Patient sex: M
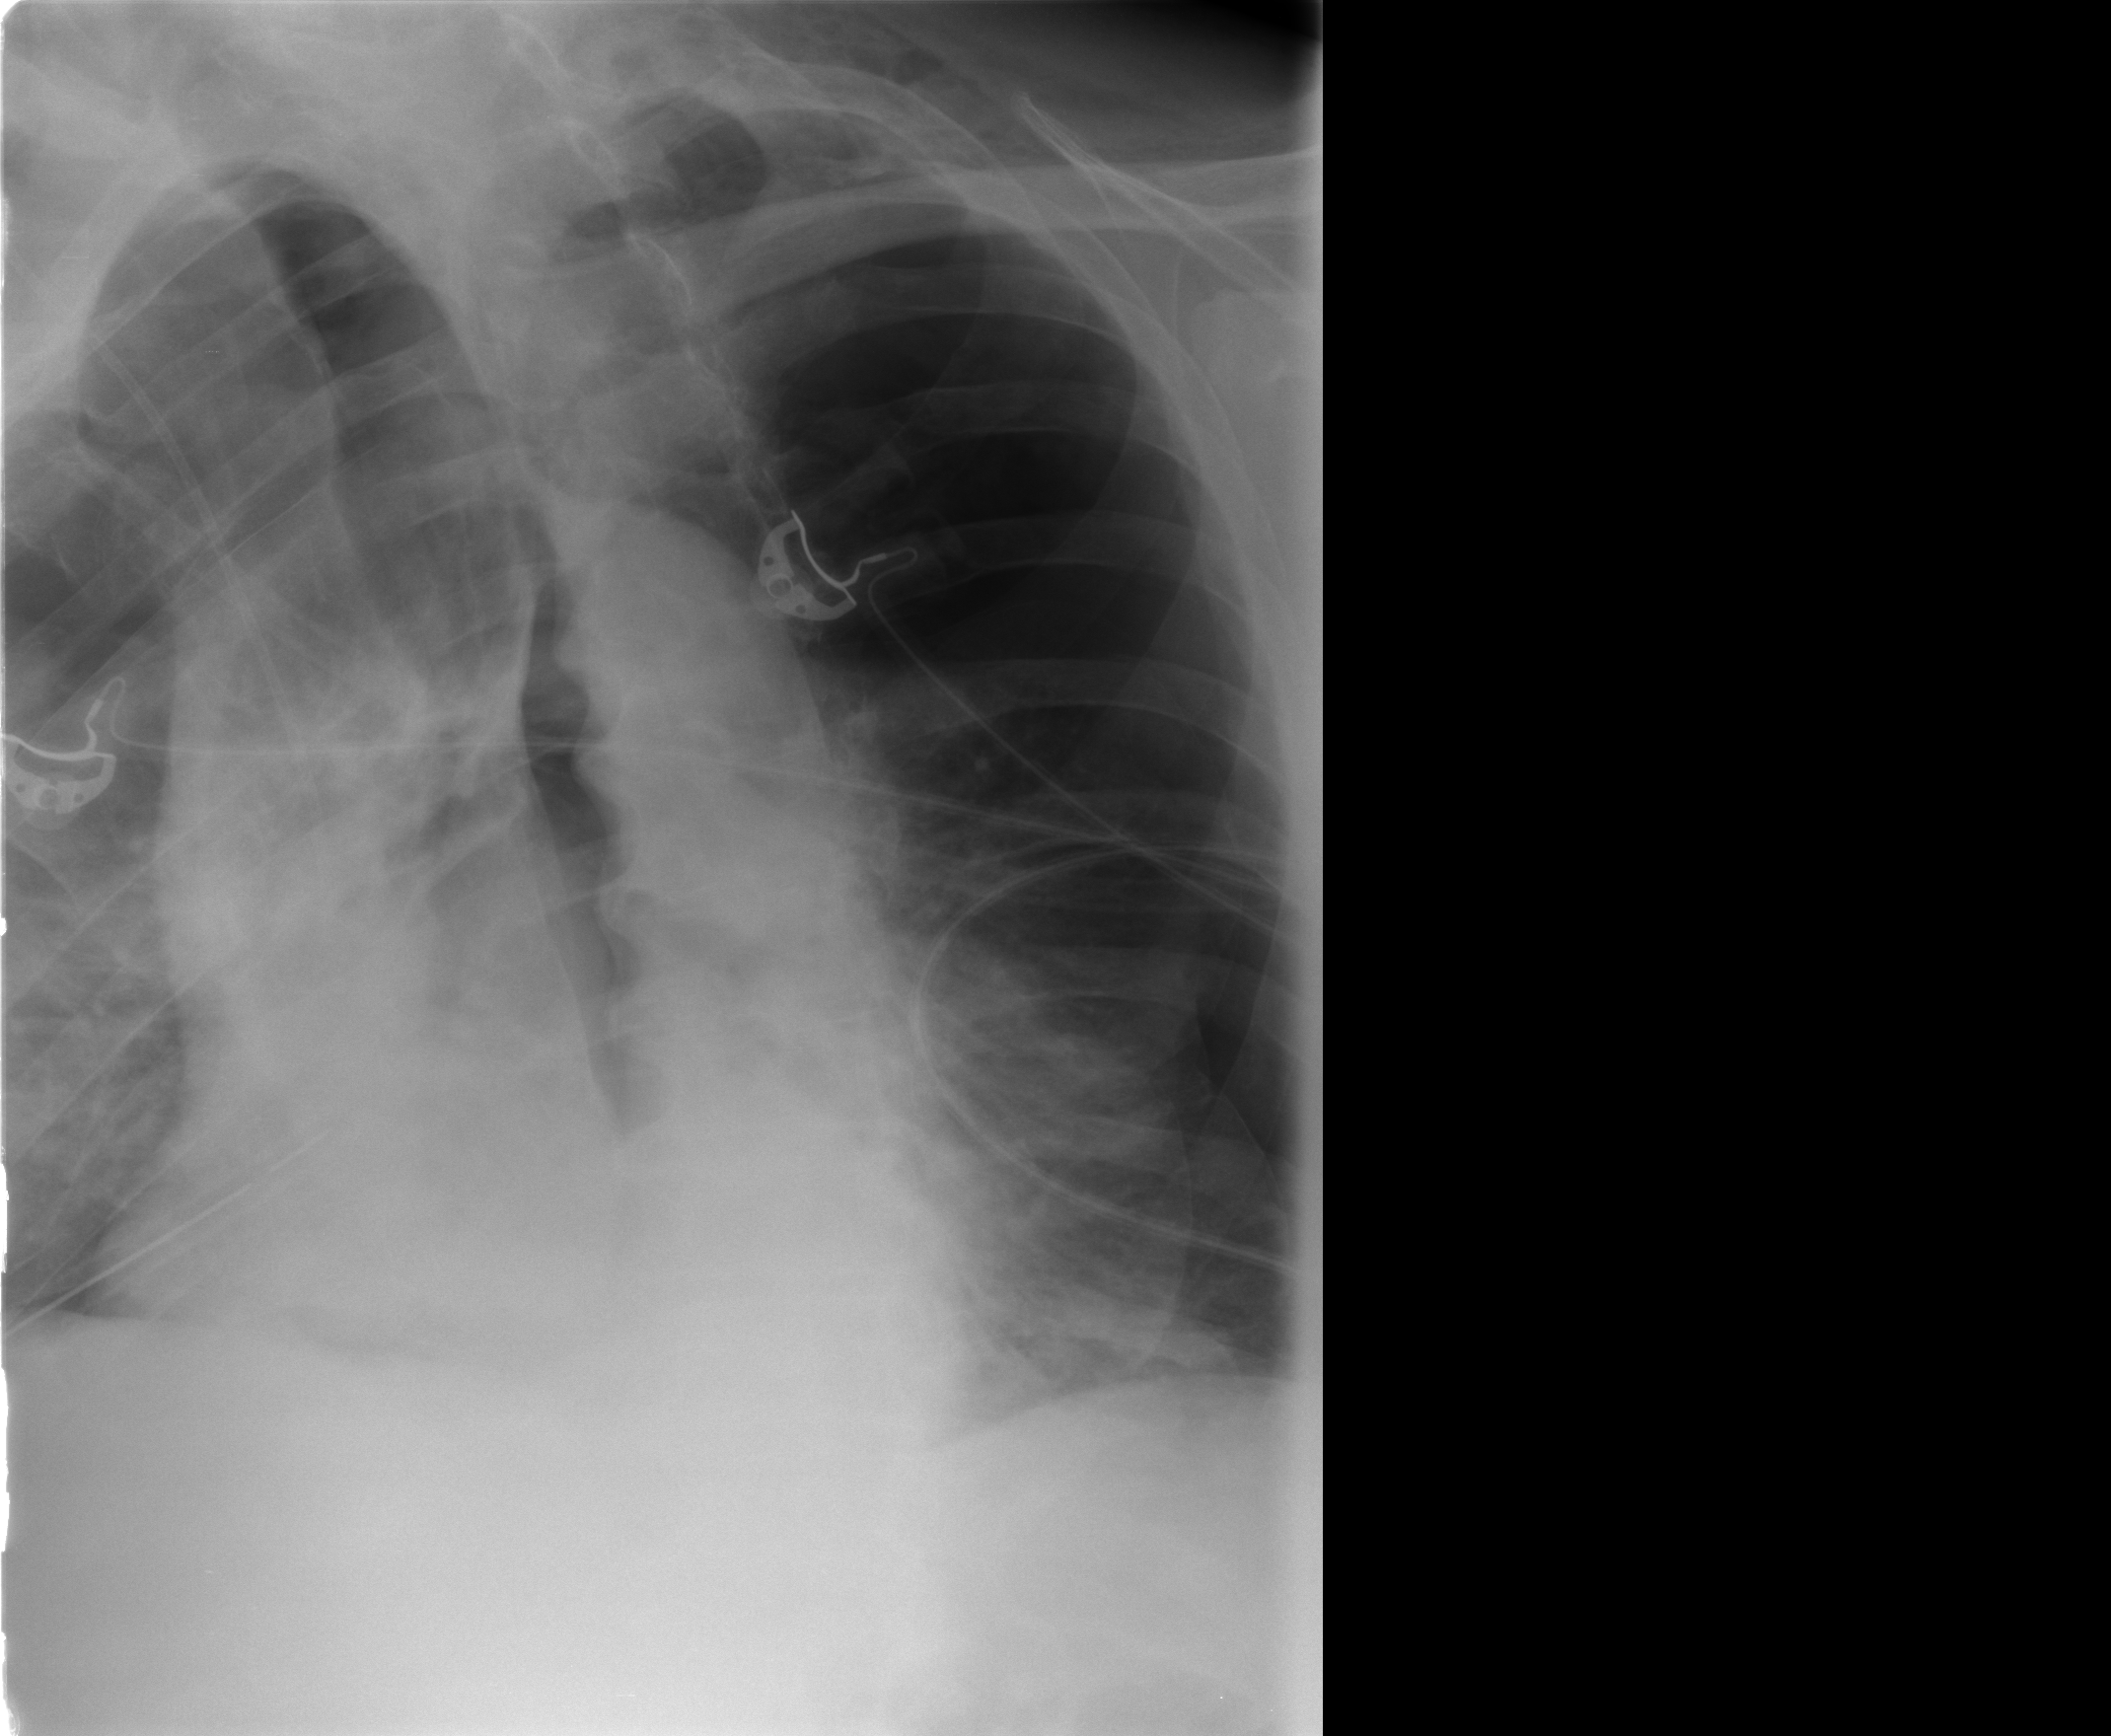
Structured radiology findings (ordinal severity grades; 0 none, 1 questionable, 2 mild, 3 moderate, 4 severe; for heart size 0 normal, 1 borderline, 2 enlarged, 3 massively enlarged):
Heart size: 2
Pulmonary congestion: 0
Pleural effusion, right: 2
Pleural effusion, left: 0
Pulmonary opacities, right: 0
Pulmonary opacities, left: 0
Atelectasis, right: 2
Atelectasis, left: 4